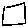
Label: square